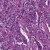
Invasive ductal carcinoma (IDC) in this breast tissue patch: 1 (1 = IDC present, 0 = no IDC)